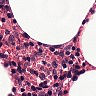
Metastatic tissue present: no